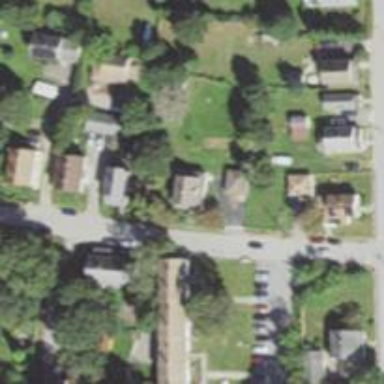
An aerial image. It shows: Residential driveway used as service road.